Field crop: tomato
Growth stage: 2
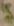
Species: solanum